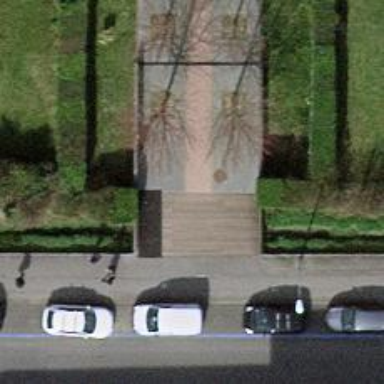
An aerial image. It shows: Pedestrian bridge with asphalt surface.